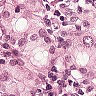
Metastatic tissue present: yes